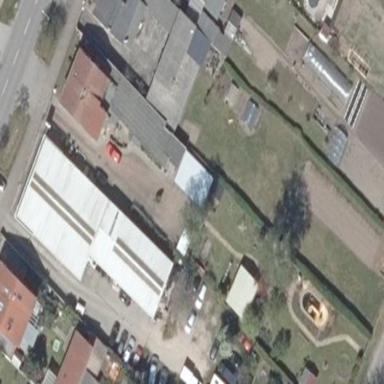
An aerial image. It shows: Building housing car shop.